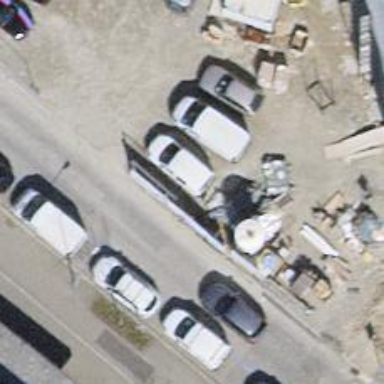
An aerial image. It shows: Bollard barrier.